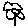
Label: flower